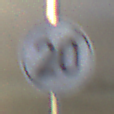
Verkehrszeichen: EndeGeschwindigkeit20
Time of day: SunriseSunset
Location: Outdoor (Nature)
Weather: Clear
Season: NotSpecified
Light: Natural